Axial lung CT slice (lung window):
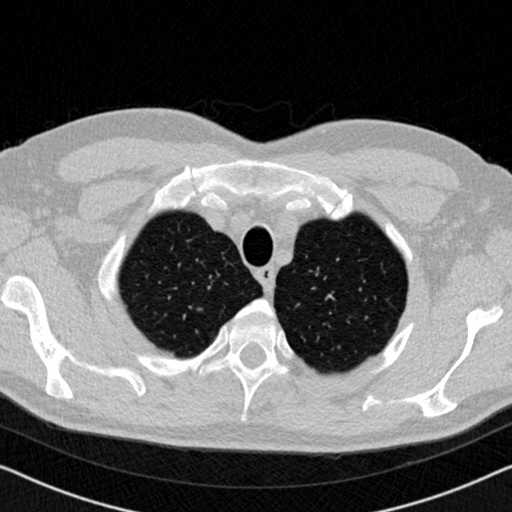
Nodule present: no